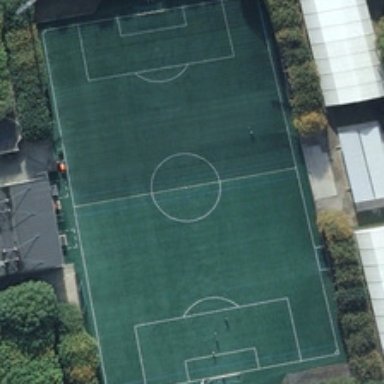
The footballground is next to three white buildings .